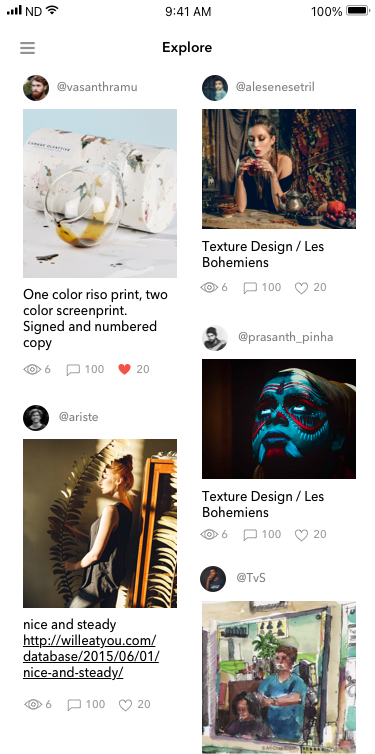
Text in this UI design:
@vasanthramu
One color riso print, two color screenprint.
Signed and numbered copy

6
100
20
Explore
@alesenesetril
Texture Design / Les Bohemiens
6
100
20
@ariste
nice and steady
http://willeatyou.com/database/2015/06/01/nice-and-steady/

6
100
20
@TvS
@prasanth_pinha
Texture Design / Les Bohemiens
6
100
20